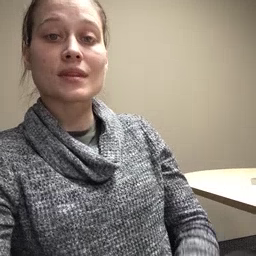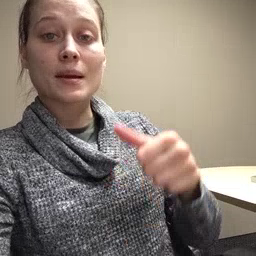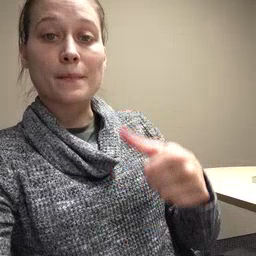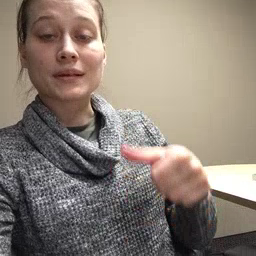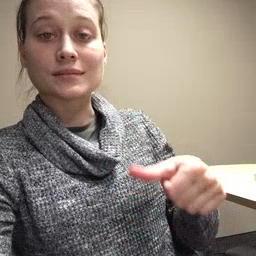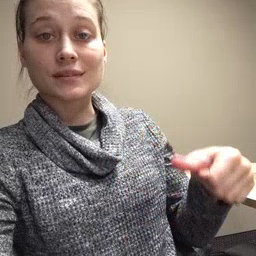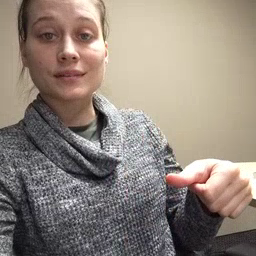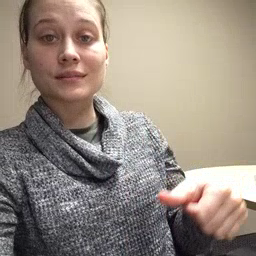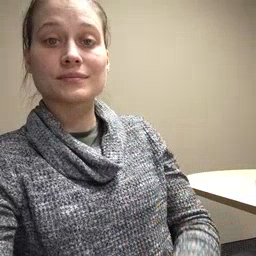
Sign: puzzle